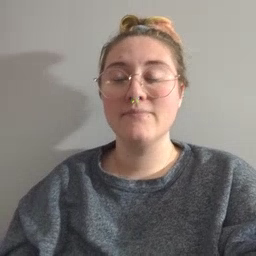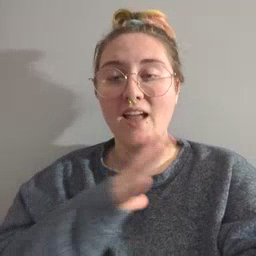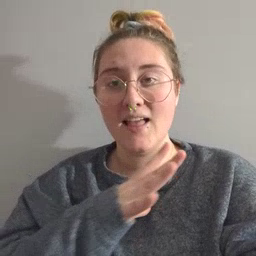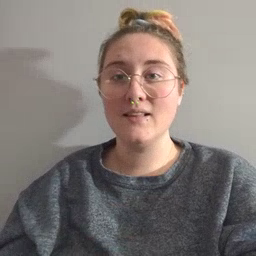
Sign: fine